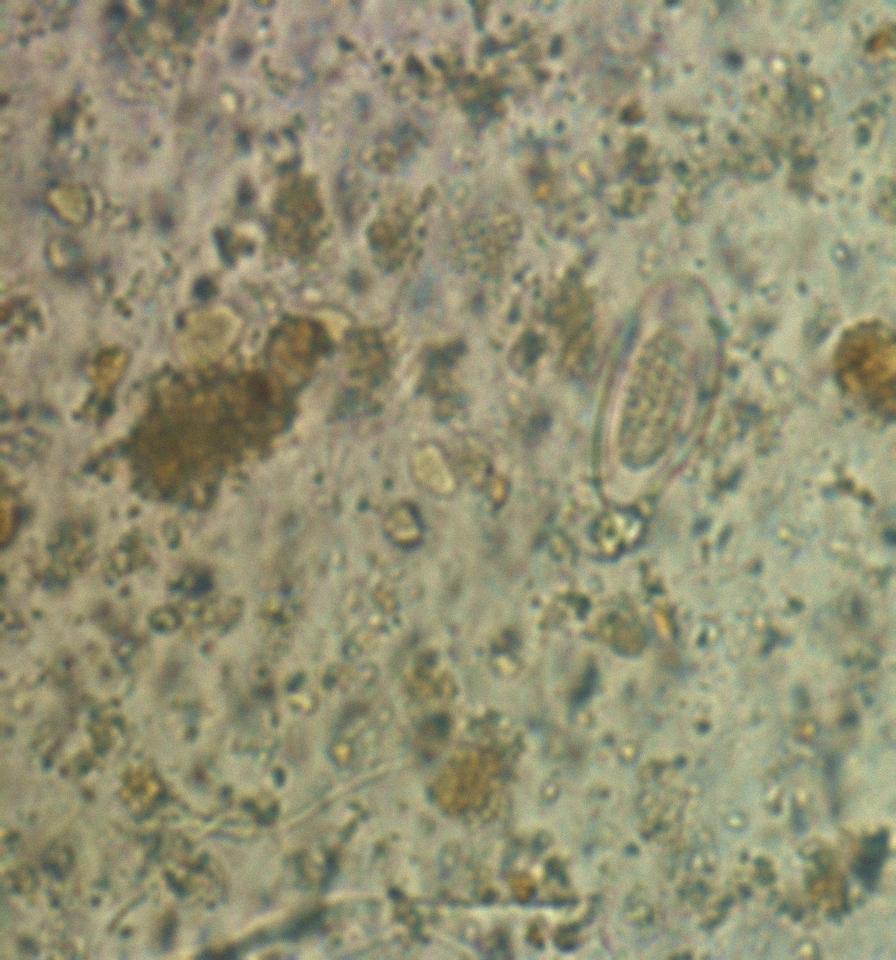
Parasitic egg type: Enterobius vermicularis